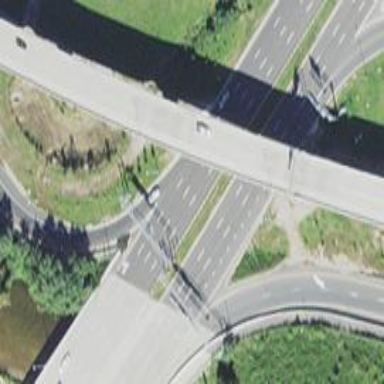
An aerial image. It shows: Expressway with asphalt surface and classified as primary highway.